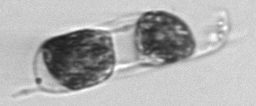
Label: Hemiaulus